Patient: sex M, age 78
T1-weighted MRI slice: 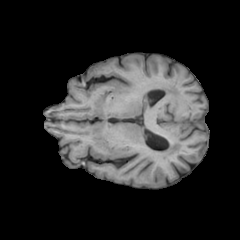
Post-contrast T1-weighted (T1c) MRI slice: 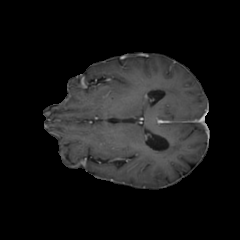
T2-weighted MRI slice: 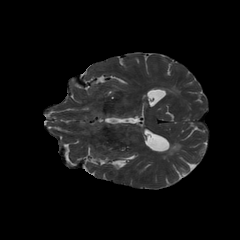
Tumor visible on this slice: no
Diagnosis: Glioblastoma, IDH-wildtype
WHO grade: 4